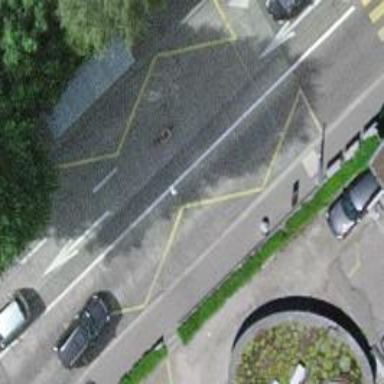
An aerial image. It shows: Bus stop for trolleybuses with designated stop position.